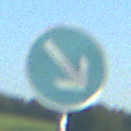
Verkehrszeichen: VorgeschriebeneVorbeifahrtRechts
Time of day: MorningAfternoon
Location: Outdoor (Nature)
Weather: Clear
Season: NotSpecified
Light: Natural